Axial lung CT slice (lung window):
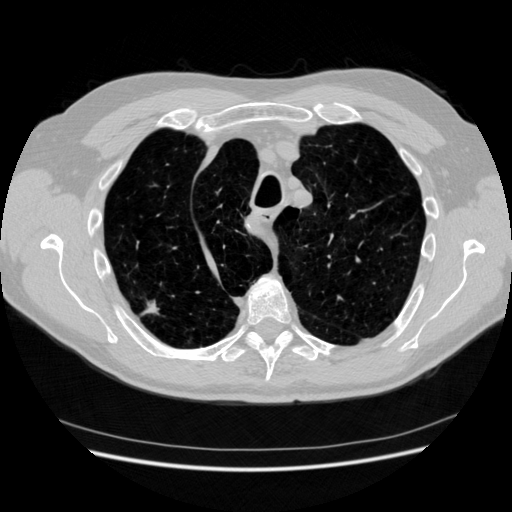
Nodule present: yes
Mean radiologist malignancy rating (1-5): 4.75